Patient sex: F
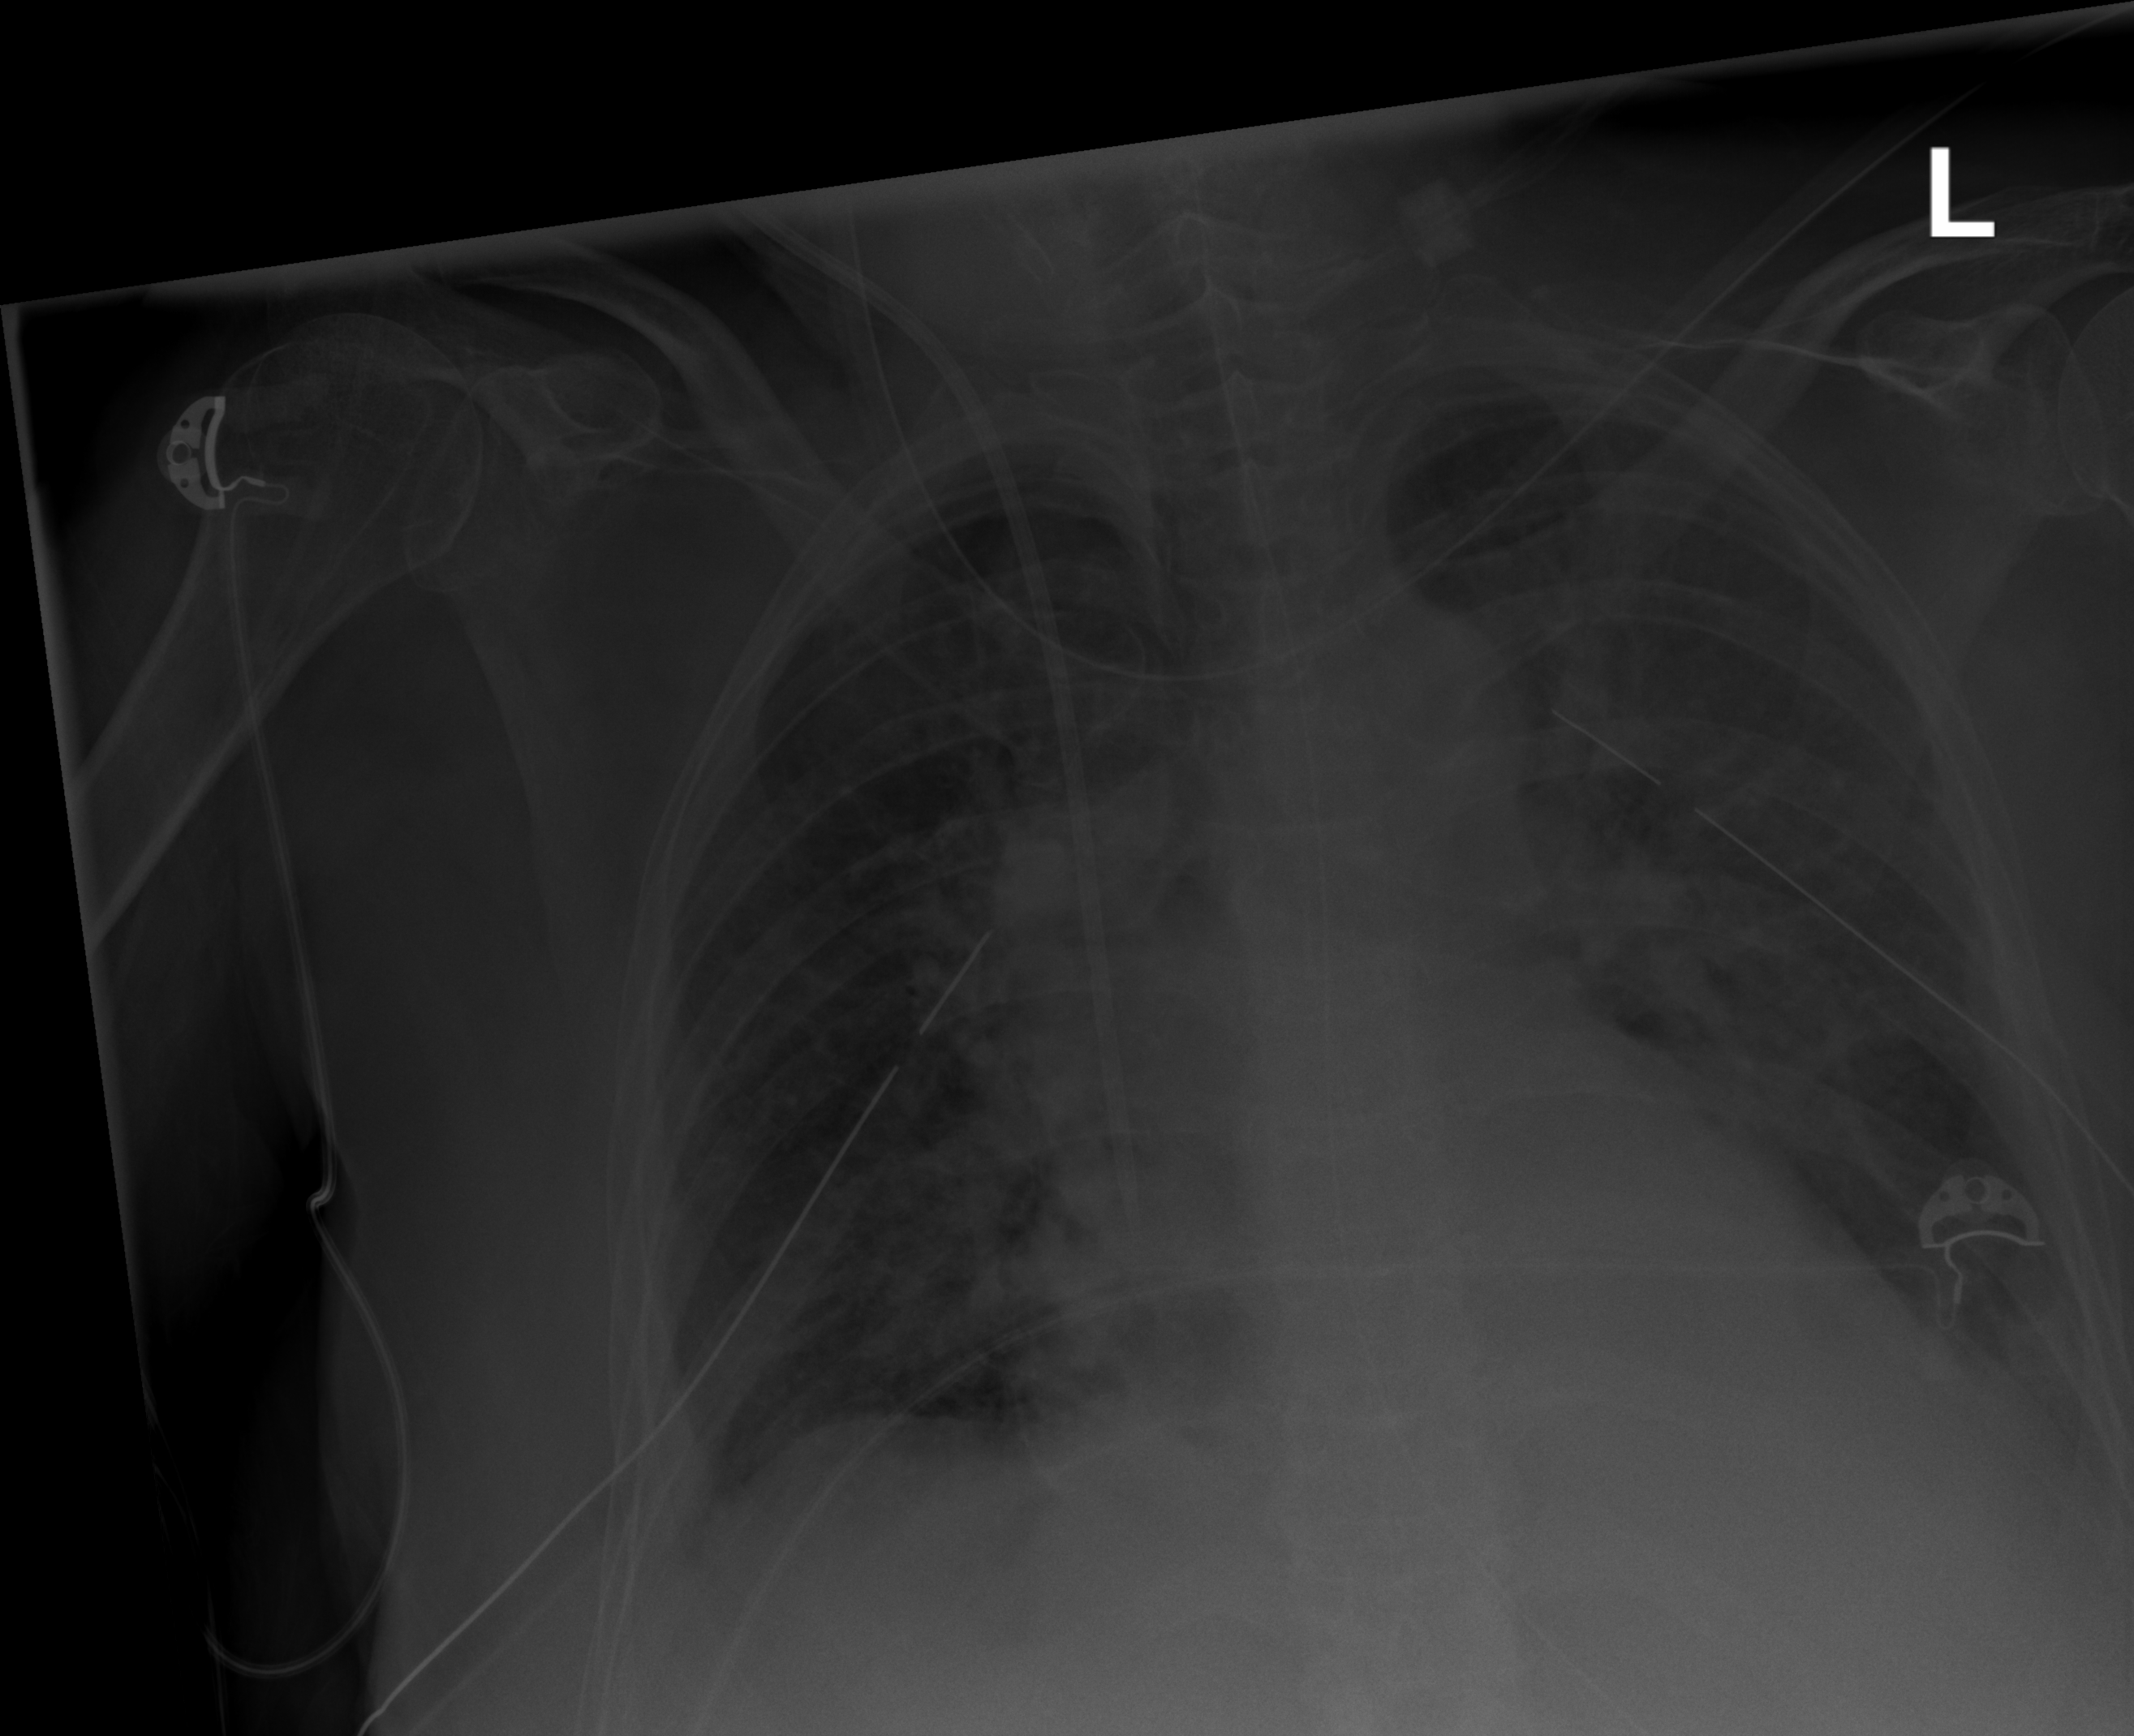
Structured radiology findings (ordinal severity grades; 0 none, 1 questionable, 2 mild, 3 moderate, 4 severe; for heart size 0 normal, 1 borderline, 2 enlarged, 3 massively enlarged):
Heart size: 2
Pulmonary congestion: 2
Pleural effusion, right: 0
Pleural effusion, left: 2
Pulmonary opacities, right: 2
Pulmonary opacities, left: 2
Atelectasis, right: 2
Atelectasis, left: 2